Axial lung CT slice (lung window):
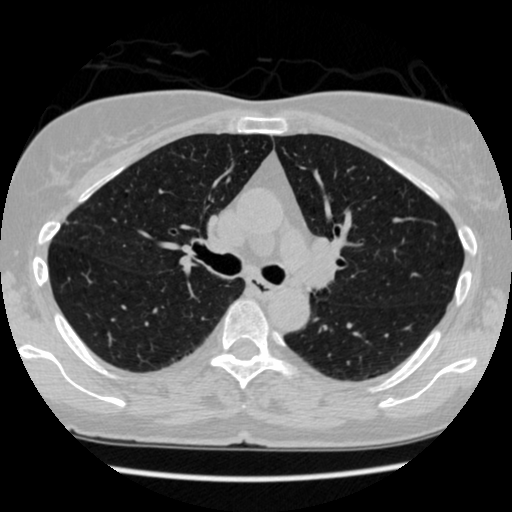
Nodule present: no